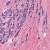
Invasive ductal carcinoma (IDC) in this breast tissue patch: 1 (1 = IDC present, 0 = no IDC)